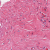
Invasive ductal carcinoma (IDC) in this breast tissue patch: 0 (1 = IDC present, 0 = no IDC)